Chest X-ray:
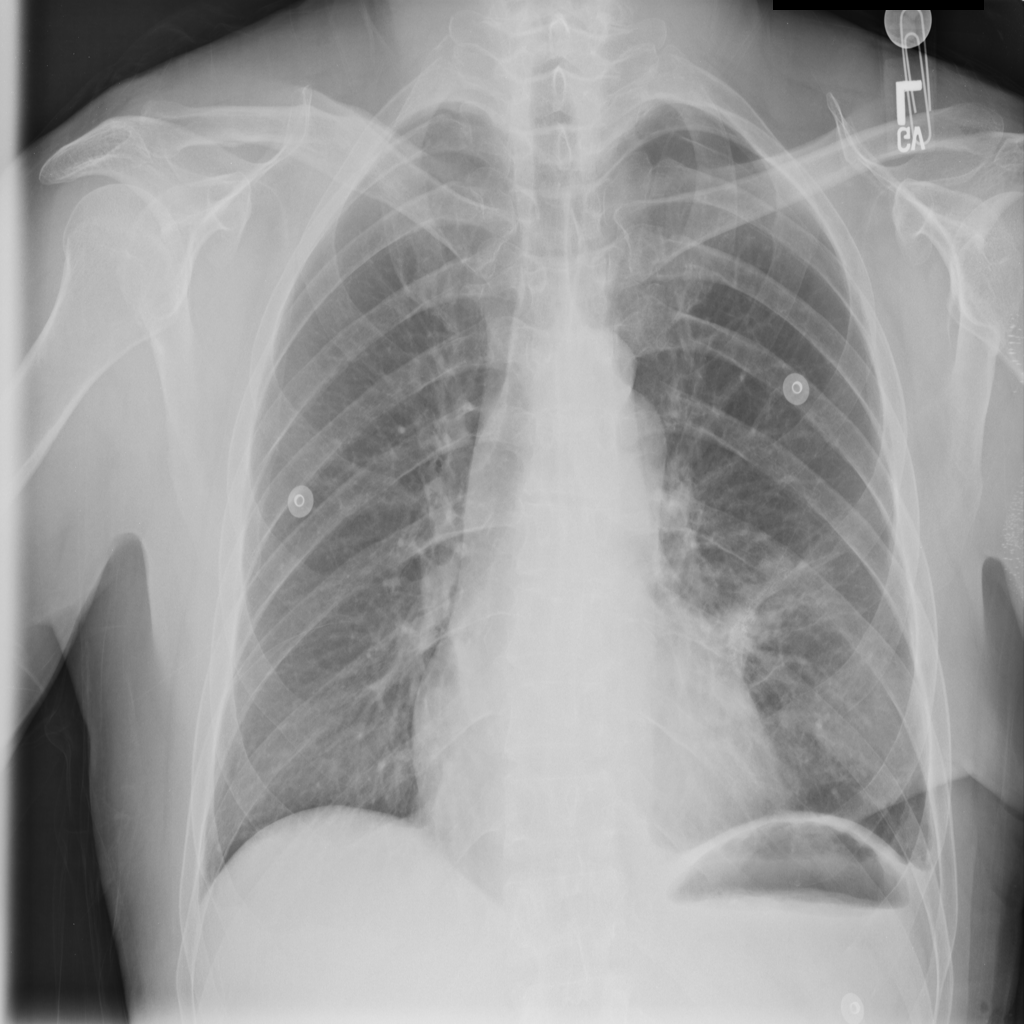
Findings: Consolidation, Pneumothorax, Fracture, Effusion
No abnormal finding: no